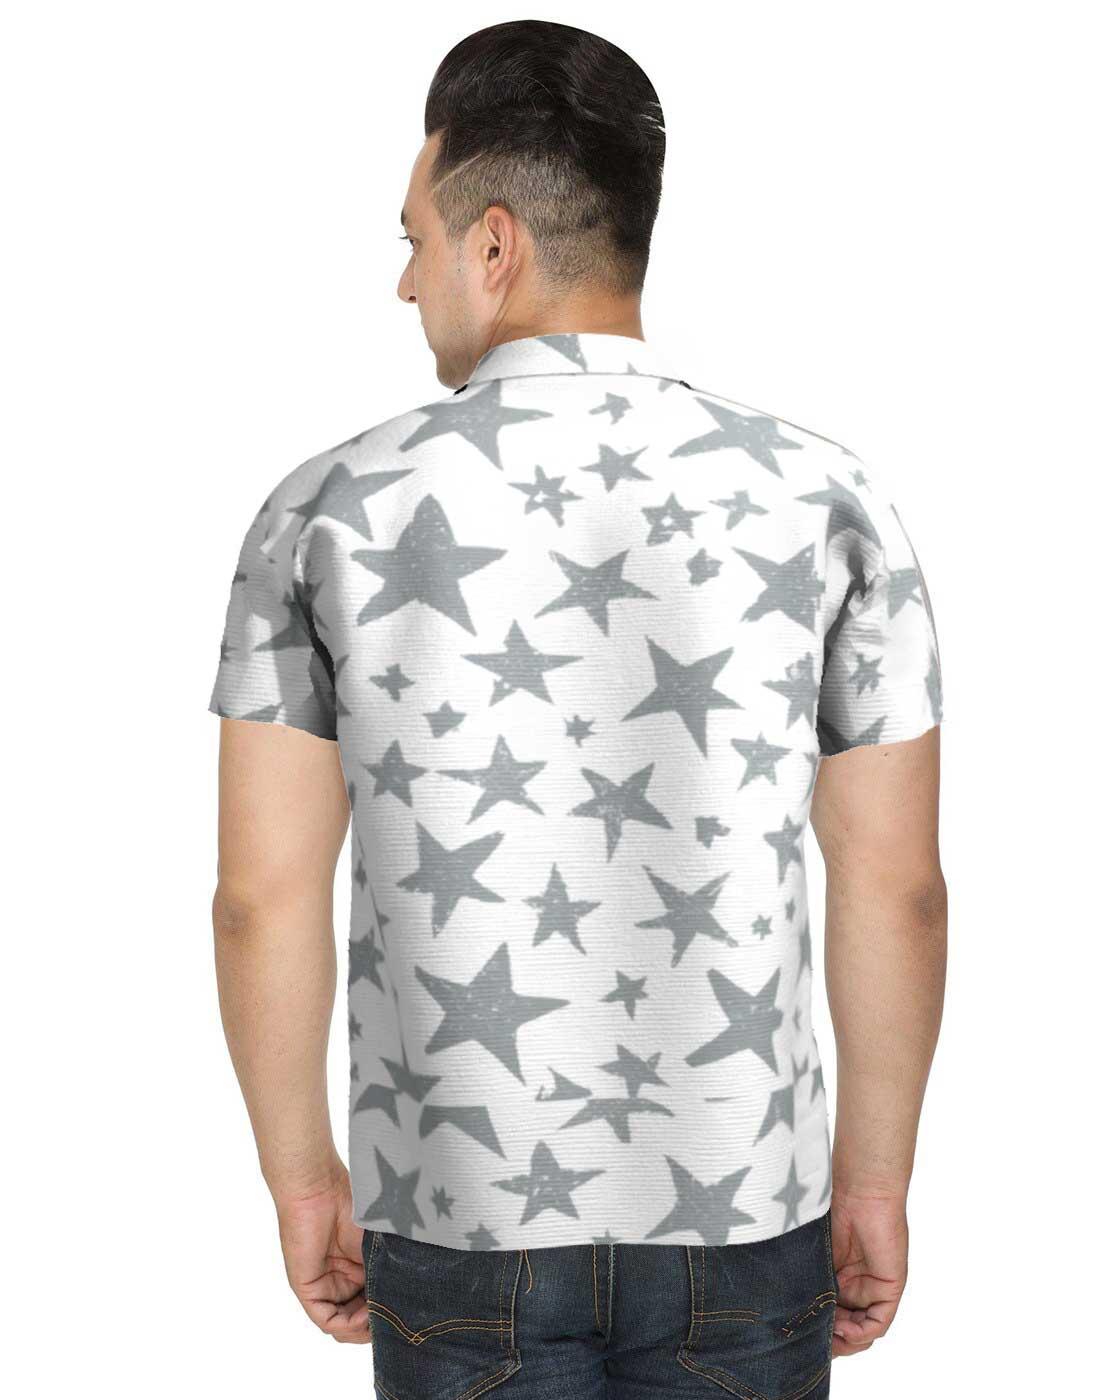
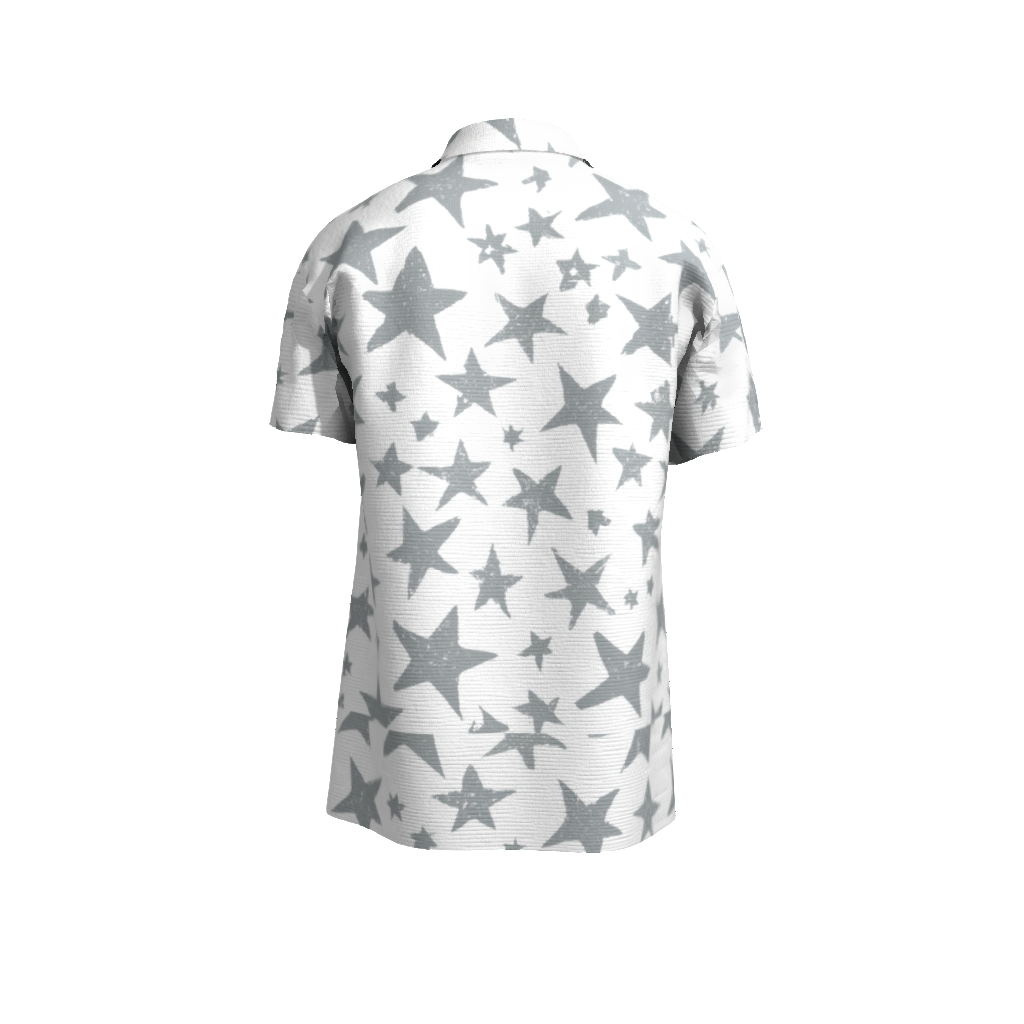
Clothing description: silver star print polo shirt